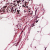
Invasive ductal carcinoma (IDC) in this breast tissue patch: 0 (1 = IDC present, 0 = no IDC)